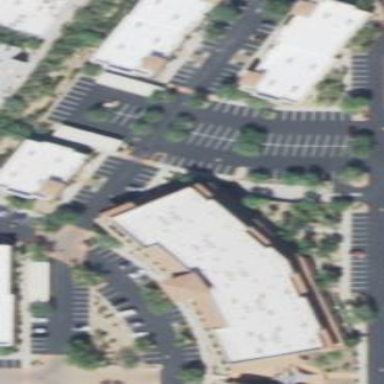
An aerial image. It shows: Building.